Question: I am using 'SDWebImage' in my app and it was working quiet fine. I just updated the SDK and now I am having issues in it.
I have added the framework for all targets in my project. Still I get this error when I try to build my project.

I have googled it but none of the solutions were referring to my issue.
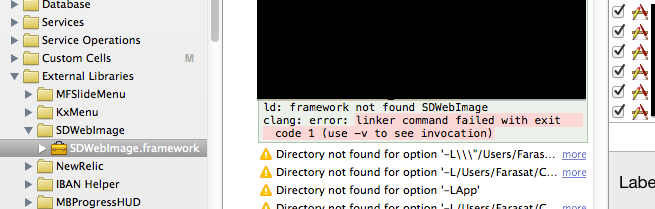
Answer: You have two choices to fix this.
- '.a'<URL>-
<URL>
I personally prefer second option.
I hope this will help.